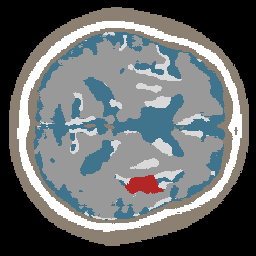
Label: lesion